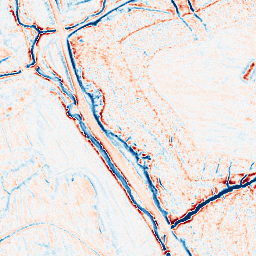
Category: edge_preserving
Decomposition family: anisotropic_diffusion
Decomposition parameters: iterations: 20
kappa: 50
gamma: 0.1
Upsampling method: bspline
Upsampling parameters: scale: 2
Upsampling scale: 2